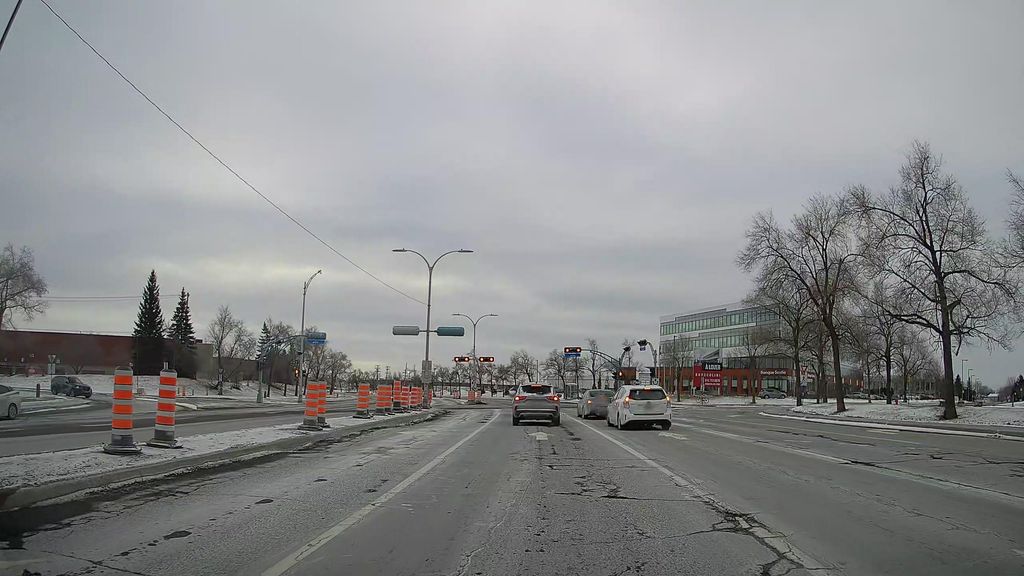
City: montreal